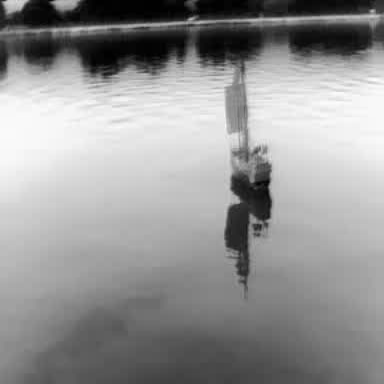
There is a sailboat in the infrared image.